Question: When I'm building my iPhone app for iOS7 all UILabels are moved a little bit downwards. It's just a few points, but all texts are not correctly aligned anymore. If I test on a iOS6 device everything is fine. Is there an easy fix for this or do I have to specify the iOS6/iOS7 deltas in my storyboards and specify positions for iOS6 and iOS7 in my code?
Here is a comparison how it looks like, this happens across the whole application. Thanks a lot for your help!

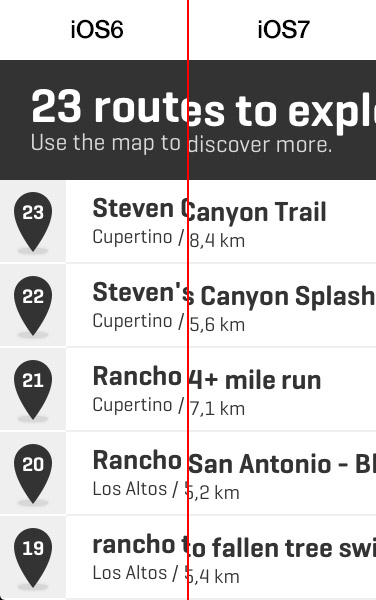
Answer: I just found the answer to my problem. Turns out that my custom font had wrong ascender and descender metrics. Thanks to the guys at kintek there is an easy solution for that: <URL>
Now the UILabels are still moved down, but the same amount in iOS6 and iOS7. Now I only have to layout all my UILabels correctly and it works in both Versions. If I had that solution from the beginning, no extra work would be needed now.